Question: For my current app, I am using minSdkVersion 14 with fragment support library for creating fragments.
## Issue(Multiple Dynamically Created Nested Fragment):
In other apps that I have created there is only one or two level of dynamic fragments that I managed by creating the interface in fragments and then implementing that interface in my activity.
But for my current app, I need to implement 3 or 4 level of dynamically created fragment as
On each page(fragment Layout) from Fragment 1 to Fragment 4, user has to select something in order to go to the next page.
It's working fine on first run and everything comes properly but on changing the orientation of device only first fragment (Fragment 1) is added frameLayout, instead of last one(Fragment 4) that fill frameLayout in last.
I have added
this.setRetainInstance(true); to all my fragments though.
I am calling new fragment with current one using:
Here, CurrActivityContext = MainActivity.this
and then in newInstance():

1. How to show the last fragment (Fragment 4) in frameLayout on orientation change ?
2. Here, Main Activity -> Fragment 1 -> Fragment 2 -> Fragment 3 -> Fragment 4 How to Pass data from Fragment 4 to Fragment 3 ?
## Confusion
1. Is it good idea to add multiple level (like 4 in my case) of dynamically created fragments or after every fragment I should pass the data back to the main activity, which will act as a controller and transfer the data to next fragment.
2. In general, how many level of nested fragment should be manageable.
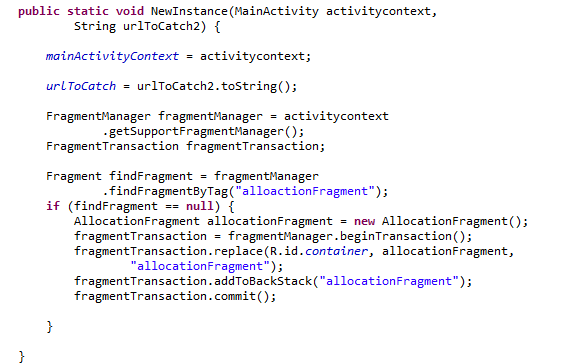
Answer: > 1- How to show the last fragment (Fragment 4) in frameLayout on
orientation change ?
you can use your activity to save the index of current fragment.
'''
int currentFragmentIndex;
@Override protected void onSaveInstanceState(Bundle outState) {
super.onSaveInstanceState(outState);
outState.putInt("current_fragment_index", currentFragmentIndex);
}
@Override protected void onRestoreInstanceState(Bundle savedInstanceState) {
super.onRestoreInstanceState(savedInstanceState);
currentFragmentIndex = savedInstanceState.getInt("current_fragment_index", 0);
//replace content layout with your fragment
}
'''
> 2- Here, Main Activity -> Fragment 1 -> Fragment 2 -> Fragment 3 ->
Fragment 4 How to Pass data from Fragment 4 to Fragment 3 ?
you seems handling it correctly by passing the values to the activity, but there is another way that I don't recommend is using <URL> and pass data using fragment reference.
> 3- Is it good idea to add multiple level (like 4 in my case) of
dynamically created fragments or after every fragment I should pass
the data back to the main activity, which will act as a controller and
transfer the data to next fragment.
I think this is the best way to do it.
> 4- In general, how many level of nested fragment should be manageable.
I don't think there is a limitation on that.